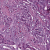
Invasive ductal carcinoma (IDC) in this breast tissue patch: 1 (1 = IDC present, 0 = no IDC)